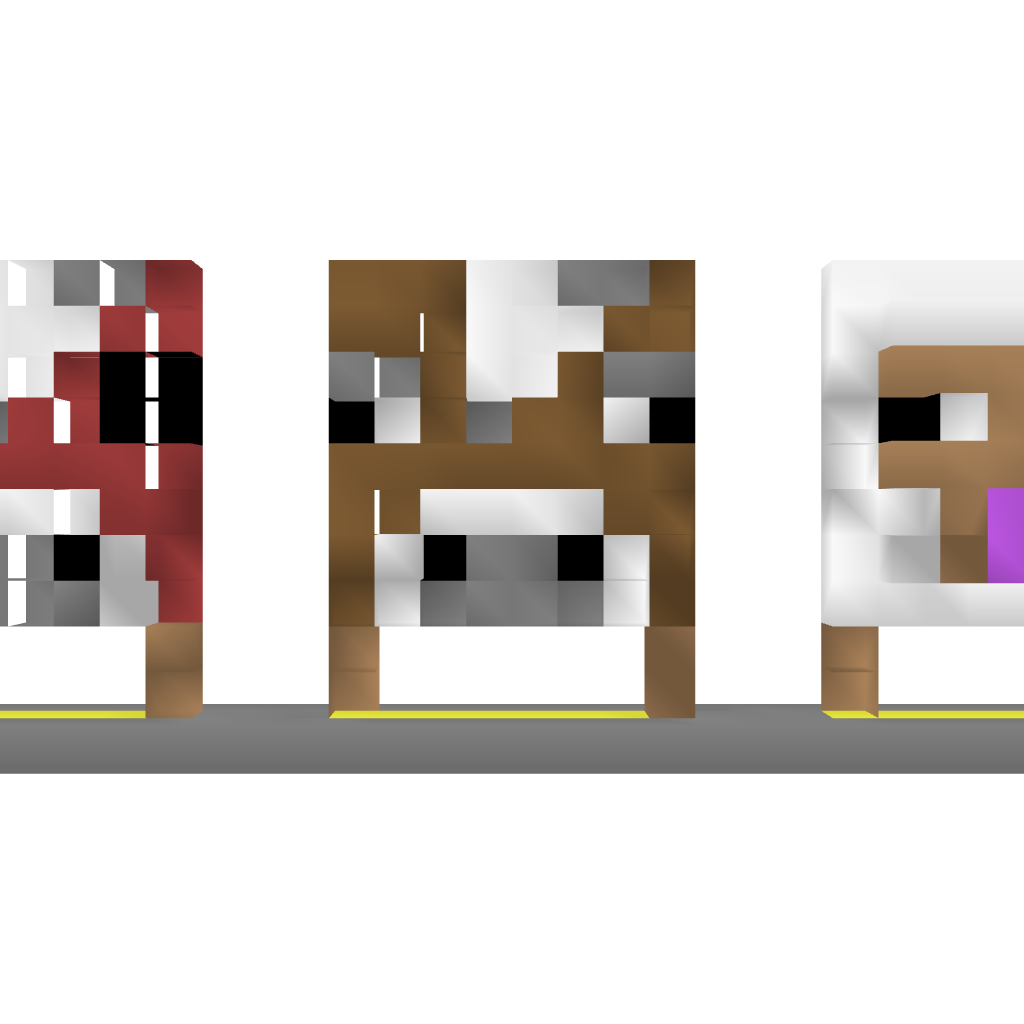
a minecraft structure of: Animal Faces! high quality